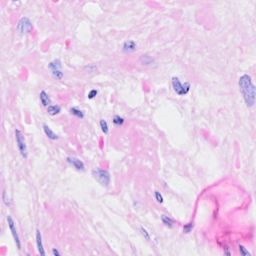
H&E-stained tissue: Breast